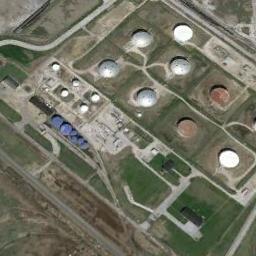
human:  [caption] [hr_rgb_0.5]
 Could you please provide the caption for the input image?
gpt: The storage tanks are surrounded by grass .

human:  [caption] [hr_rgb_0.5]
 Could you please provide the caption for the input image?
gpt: There are two rows of storage tanks, One of which is larger than the others .

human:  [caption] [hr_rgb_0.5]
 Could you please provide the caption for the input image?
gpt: There are many storage tanks on the grass .

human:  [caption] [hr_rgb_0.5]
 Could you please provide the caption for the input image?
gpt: There are several neatly arranged large oil storage tanks in the factory, And there are large lawns in the factory .

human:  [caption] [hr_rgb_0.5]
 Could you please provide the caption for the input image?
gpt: There are some storage tanks on a green meadow .